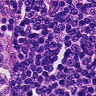
Metastatic tissue present: no